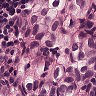
Metastatic tissue present: yes